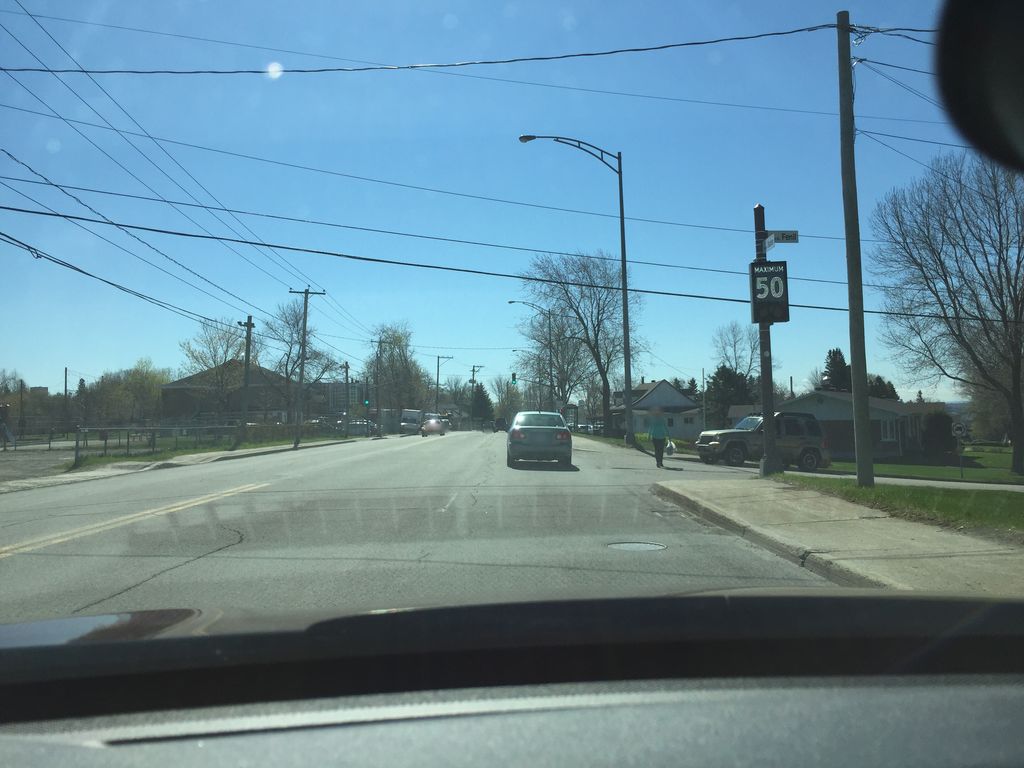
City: quebec_city